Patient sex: M
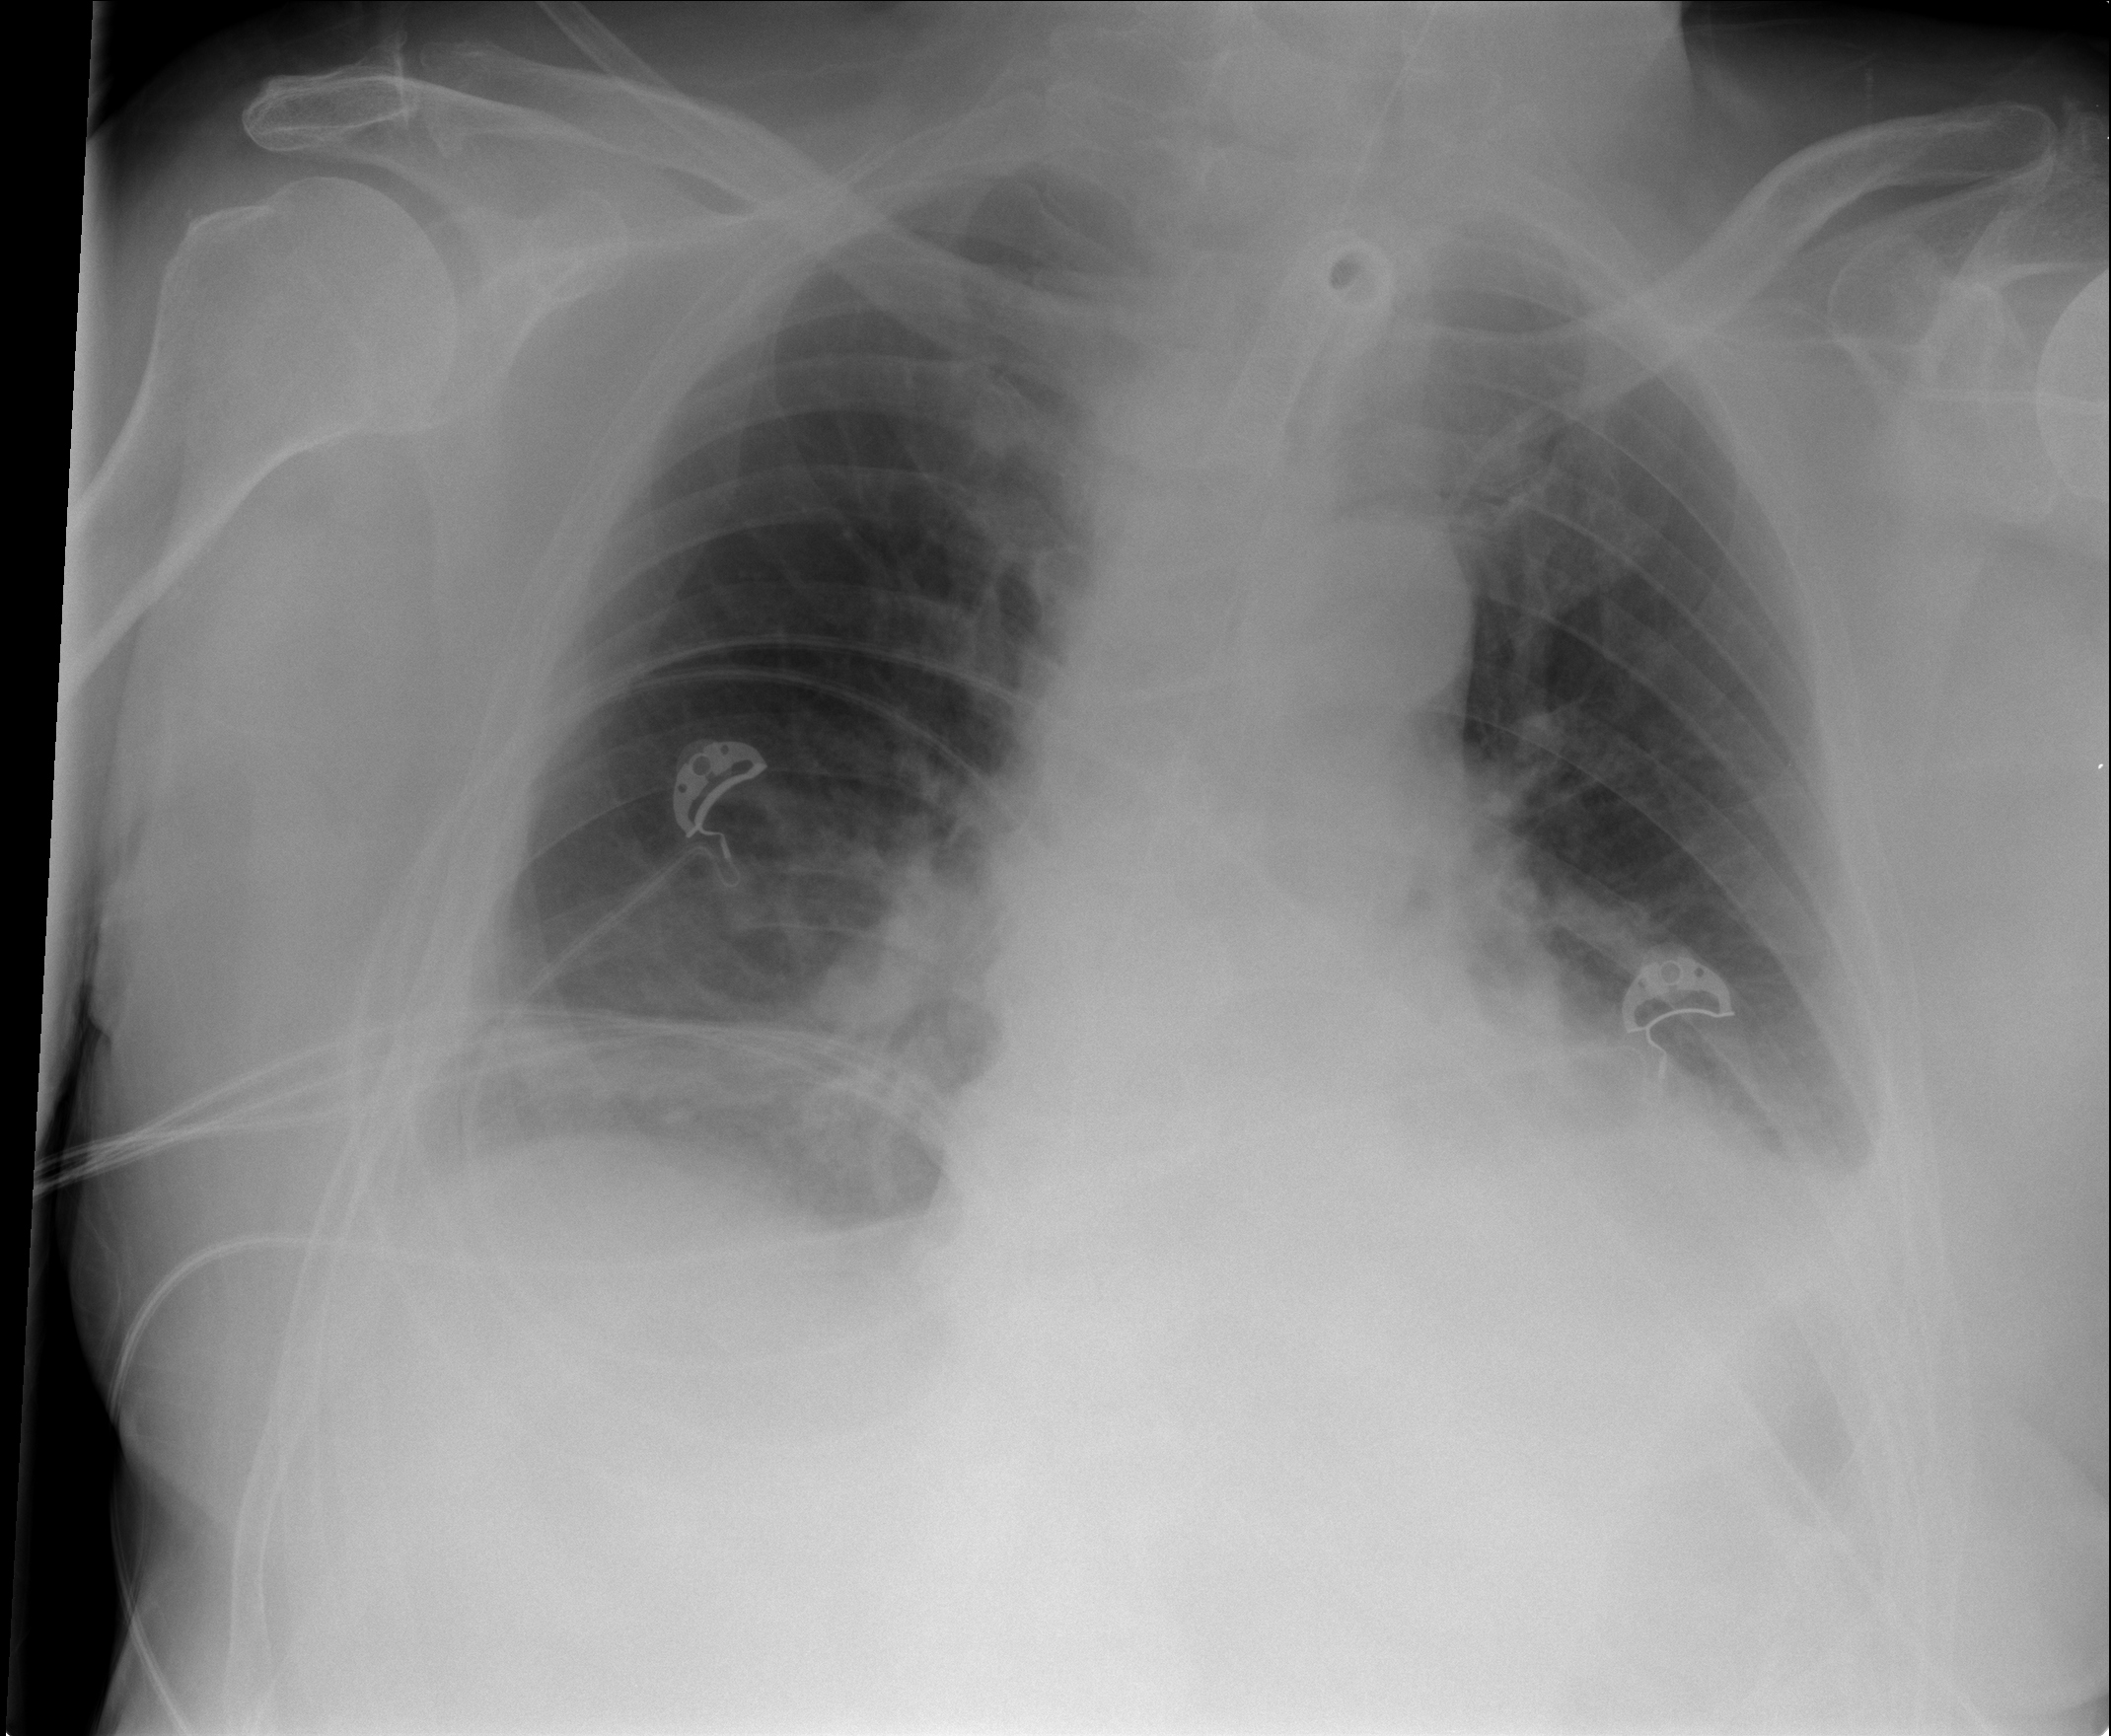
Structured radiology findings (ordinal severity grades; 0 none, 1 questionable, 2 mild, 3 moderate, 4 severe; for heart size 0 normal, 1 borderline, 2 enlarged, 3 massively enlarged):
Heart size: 0
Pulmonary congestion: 1
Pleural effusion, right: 2
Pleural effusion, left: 2
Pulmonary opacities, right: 0
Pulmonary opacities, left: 0
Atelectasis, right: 2
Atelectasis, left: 2